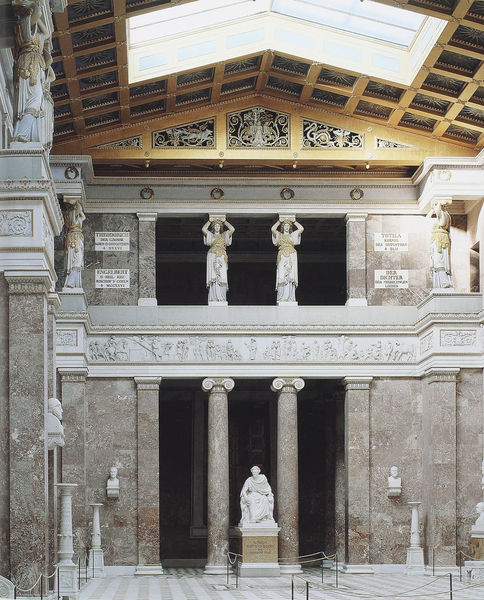
Titel: Walhalla in Donaustauf
Künstler: Leo von Klenze
Standort: Donaustauf, Walhalla (EU - D - Bayern)
Schlagwörter: mann, schatten, weiß, frauen, gelb, menschen, sitzen, braun, licht, marmor, raum, schwarz, säule, säulen, zimmer, dach, gebäude, architektur, sockel, stein, kirche, sonne, gold, sitzend, decke, innen, klassizismus, skulptur, statue, relief, giebel, mauer, hof, saal, inschrift, durchgang, podest, halle, foto, fotografie, eingang, innenhof, dachfenster, denkmal, groß, architrav, kapitelle, fries, statuen, voluten, ionisch, griechisch, fresken, tempel, kassetten, kassettendecke, basis, dorisch, büsten, reliefs, karyatiden, beschriftungen, absperrung, römisch, grabmal, sonnen, kolossal, oberlicht, schrifttafeln, atlanten, absperrungen, harpyien, tempelk